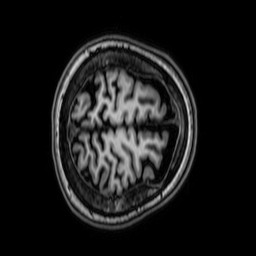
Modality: T1w
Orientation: axial
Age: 22
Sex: female